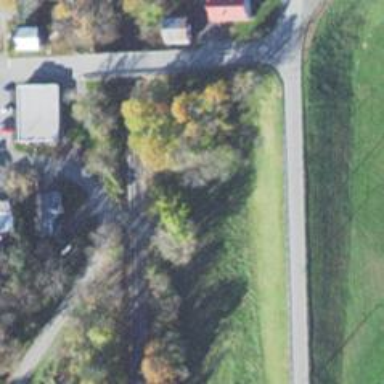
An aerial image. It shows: Railway crossing.